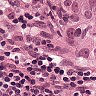
Metastatic tissue present: yes